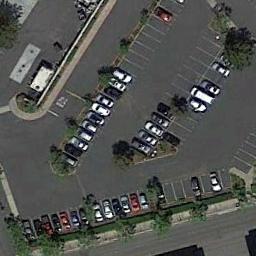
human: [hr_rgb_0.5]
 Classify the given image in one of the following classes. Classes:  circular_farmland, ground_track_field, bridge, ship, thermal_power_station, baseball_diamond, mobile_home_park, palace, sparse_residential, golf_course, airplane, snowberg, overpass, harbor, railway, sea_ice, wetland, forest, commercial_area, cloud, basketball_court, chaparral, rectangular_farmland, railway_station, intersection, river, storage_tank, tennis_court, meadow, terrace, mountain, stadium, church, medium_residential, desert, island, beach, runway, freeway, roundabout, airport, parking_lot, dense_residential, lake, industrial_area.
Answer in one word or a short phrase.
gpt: parking_lot